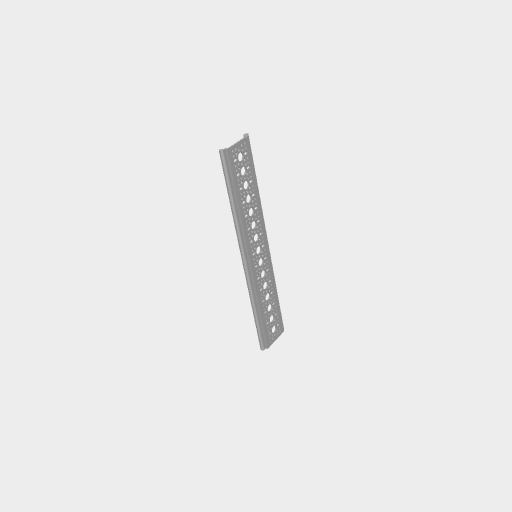
Part: RailChannel15H